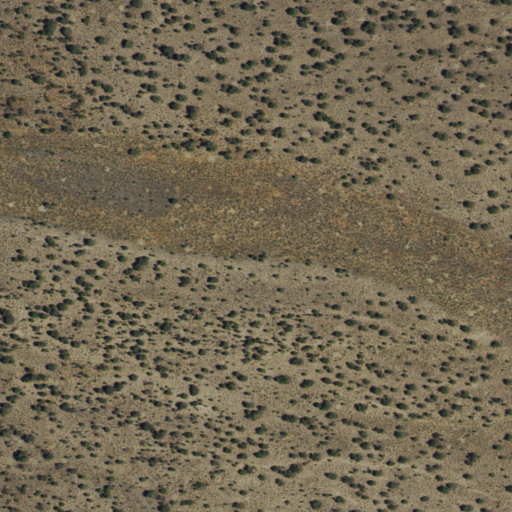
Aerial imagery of valley in Nevada named Sawmill Canyon containing only shrub